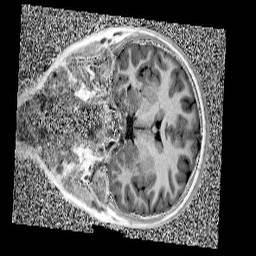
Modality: UNIT1
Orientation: coronal
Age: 11
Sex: female
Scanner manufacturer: siemens
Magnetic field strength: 3 T
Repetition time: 4 s
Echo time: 0.00299 s